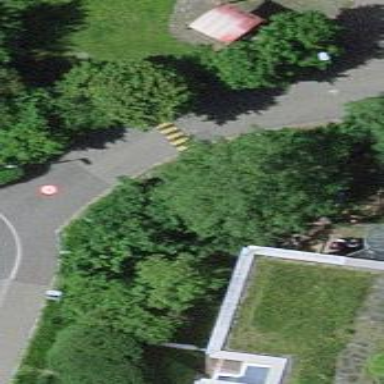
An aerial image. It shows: Bump for traffic calming.